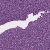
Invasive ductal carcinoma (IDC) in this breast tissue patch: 1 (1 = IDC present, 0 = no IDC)